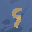
Label: 9